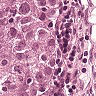
Metastatic tissue present: yes